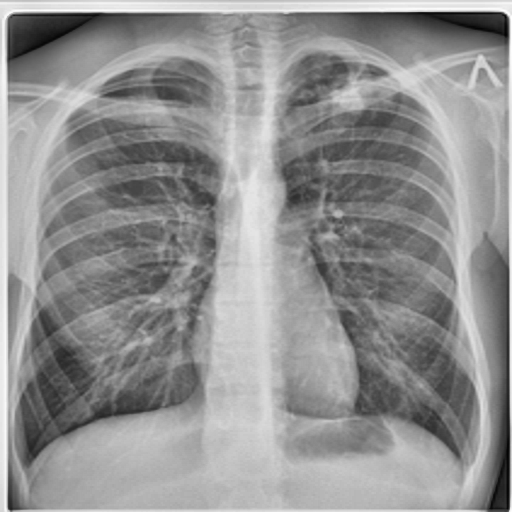
Finding: TUBERCULOSIS